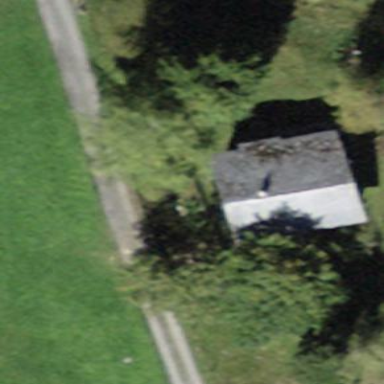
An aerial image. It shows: Bungalow.